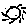
Label: sun